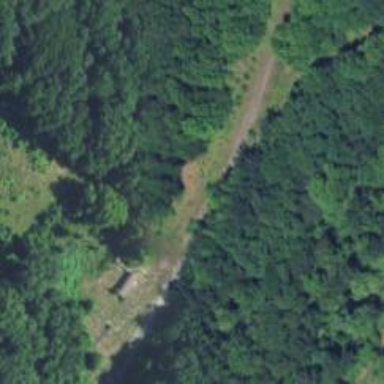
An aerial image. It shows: Abandoned railway.